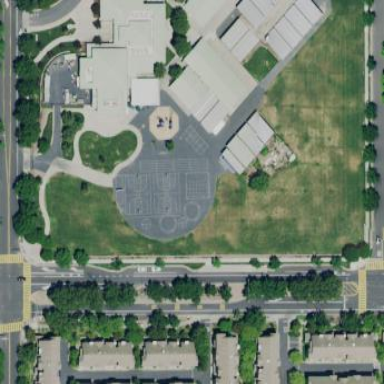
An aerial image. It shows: Playground with concrete surface. The theme of the playground is centered around play activities.